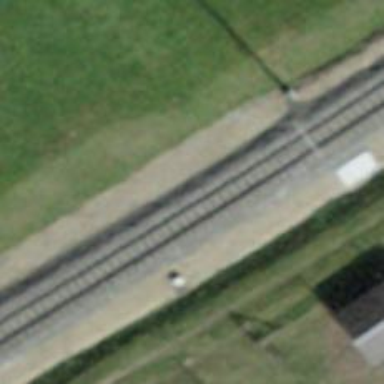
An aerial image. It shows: Railway signal.